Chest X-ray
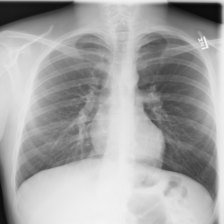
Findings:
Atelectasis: negative
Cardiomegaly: negative
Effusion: negative
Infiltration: negative
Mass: negative
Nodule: negative
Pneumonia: negative
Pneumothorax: negative
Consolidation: negative
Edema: negative
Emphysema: negative
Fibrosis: negative
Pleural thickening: negative
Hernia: negative